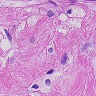
Metastatic tissue present: yes